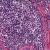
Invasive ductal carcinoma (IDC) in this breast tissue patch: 1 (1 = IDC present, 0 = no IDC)